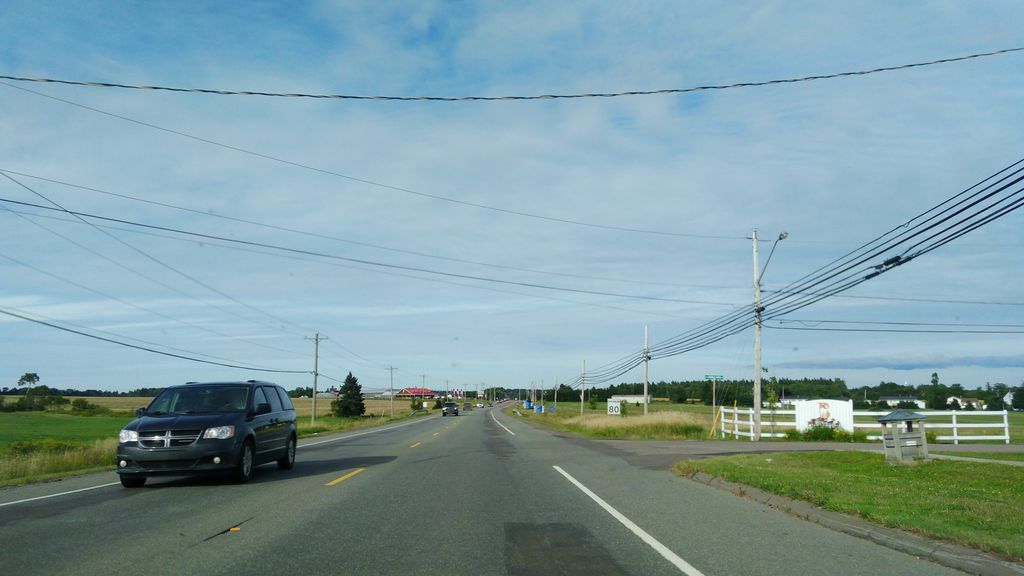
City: charlottetown